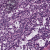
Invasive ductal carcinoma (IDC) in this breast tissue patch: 1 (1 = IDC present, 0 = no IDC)